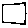
Label: square